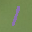
Label: 1